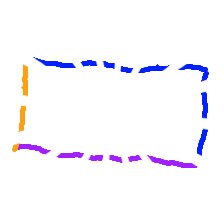
Shape: rectangle